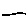
Label: line